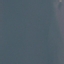
Label: SeaLake